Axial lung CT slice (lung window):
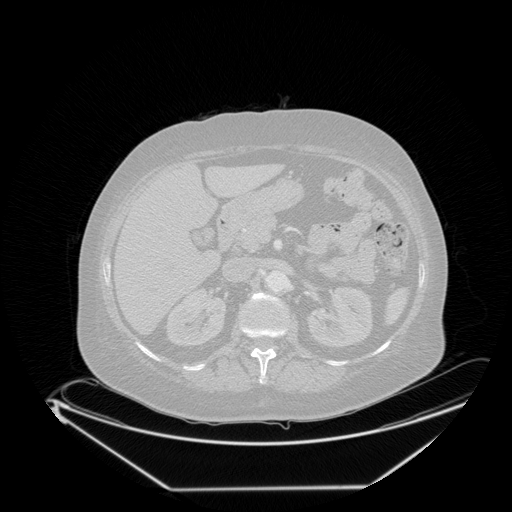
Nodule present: no